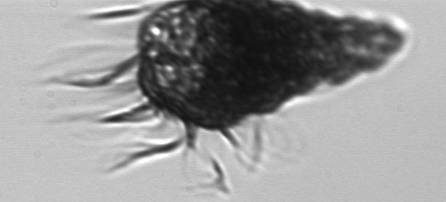
Label: Laboea_strobila